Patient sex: M
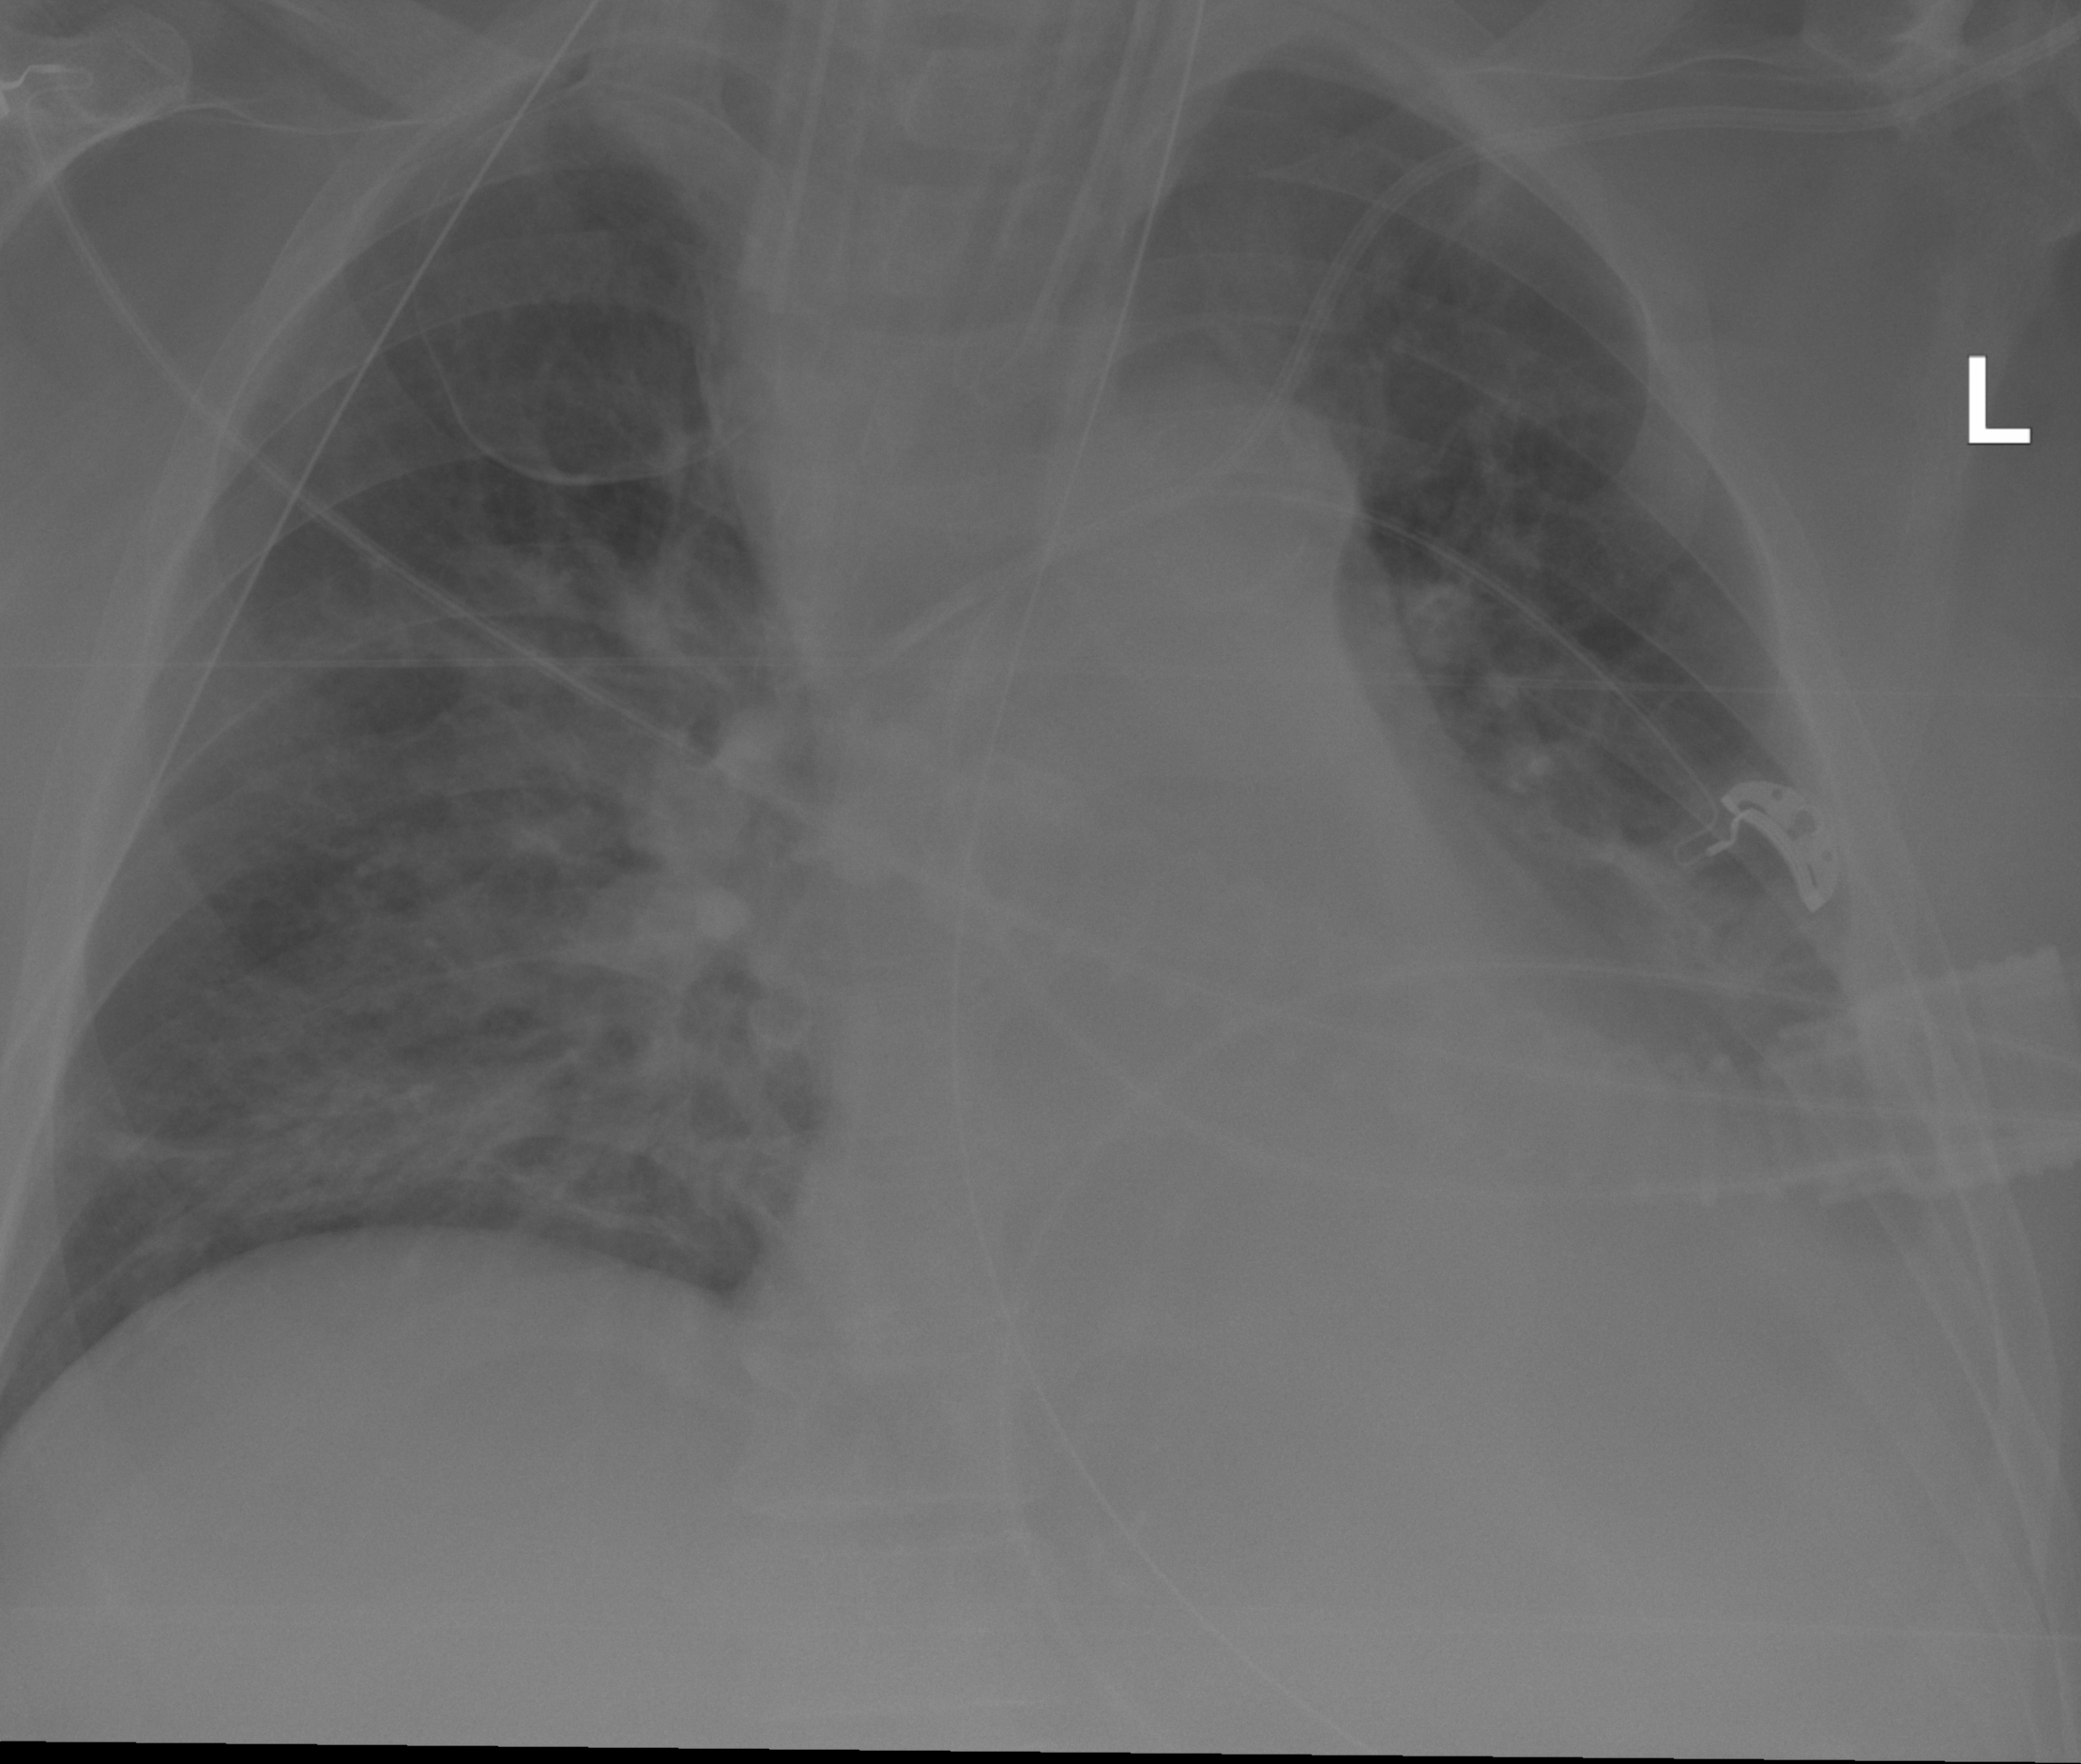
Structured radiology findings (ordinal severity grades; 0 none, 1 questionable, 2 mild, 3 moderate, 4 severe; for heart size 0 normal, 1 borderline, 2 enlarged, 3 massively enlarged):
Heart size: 2
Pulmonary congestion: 0
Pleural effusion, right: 0
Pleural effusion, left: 2
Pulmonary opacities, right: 0
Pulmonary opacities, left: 0
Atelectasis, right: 2
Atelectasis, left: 2